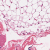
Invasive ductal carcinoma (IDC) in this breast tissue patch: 0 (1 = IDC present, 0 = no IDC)